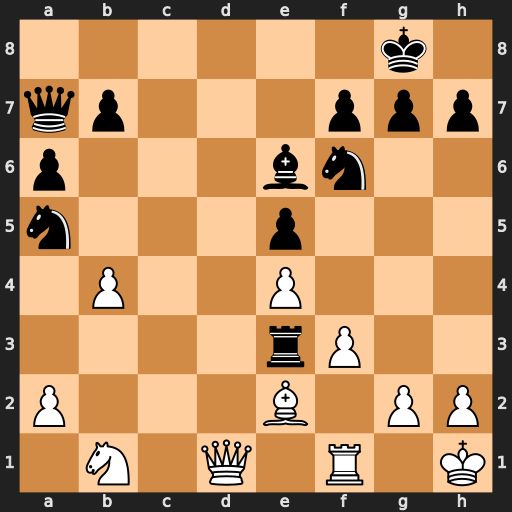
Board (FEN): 6k1/qp3ppp/p3bn2/n3p3/1P2P3/4rP2/P3B1PP/1N1Q1R1K
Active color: w
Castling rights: -
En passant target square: -
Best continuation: Qd8+ Ne8 Qxe8#